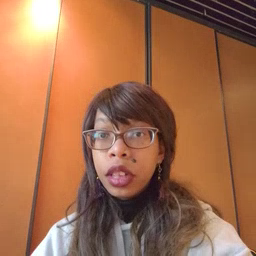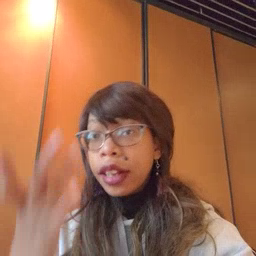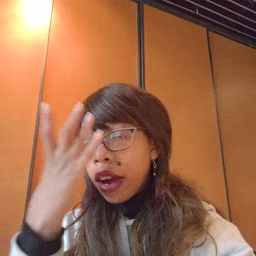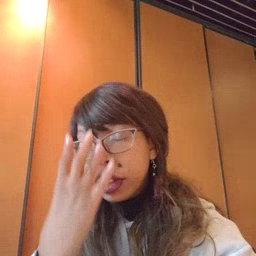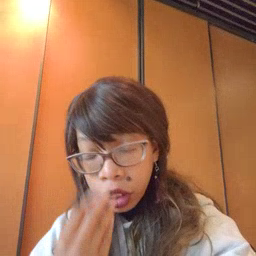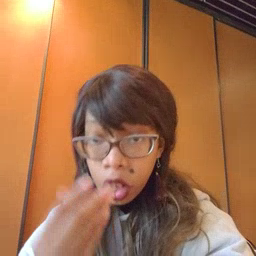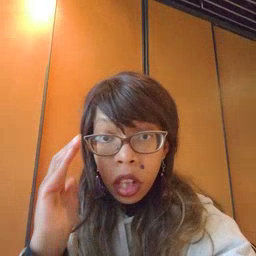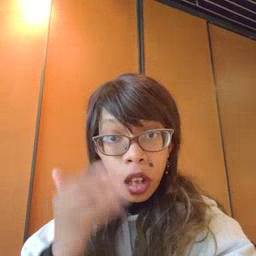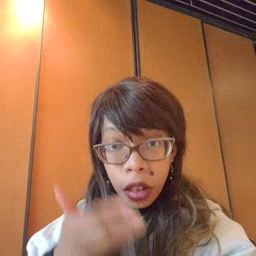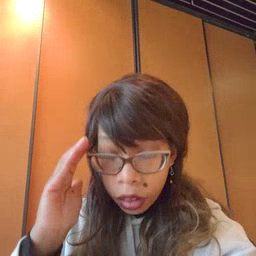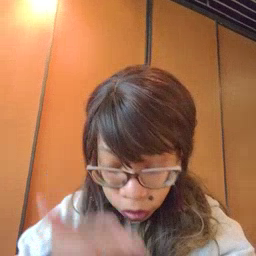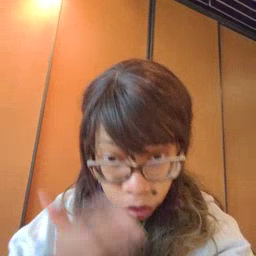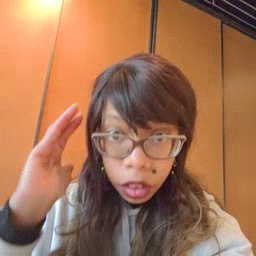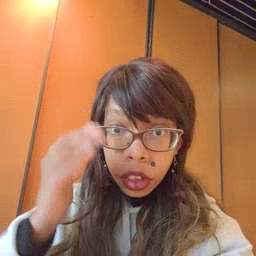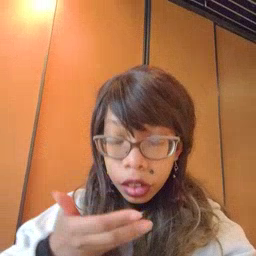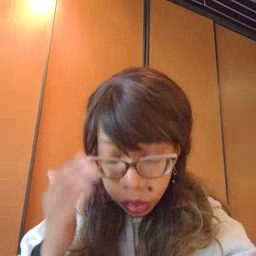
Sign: sleepy